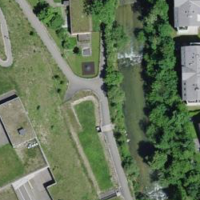
EUNIS habitat code: 56
Species observed at this site:
Echium vulgare
Clematis vitalba